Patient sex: F
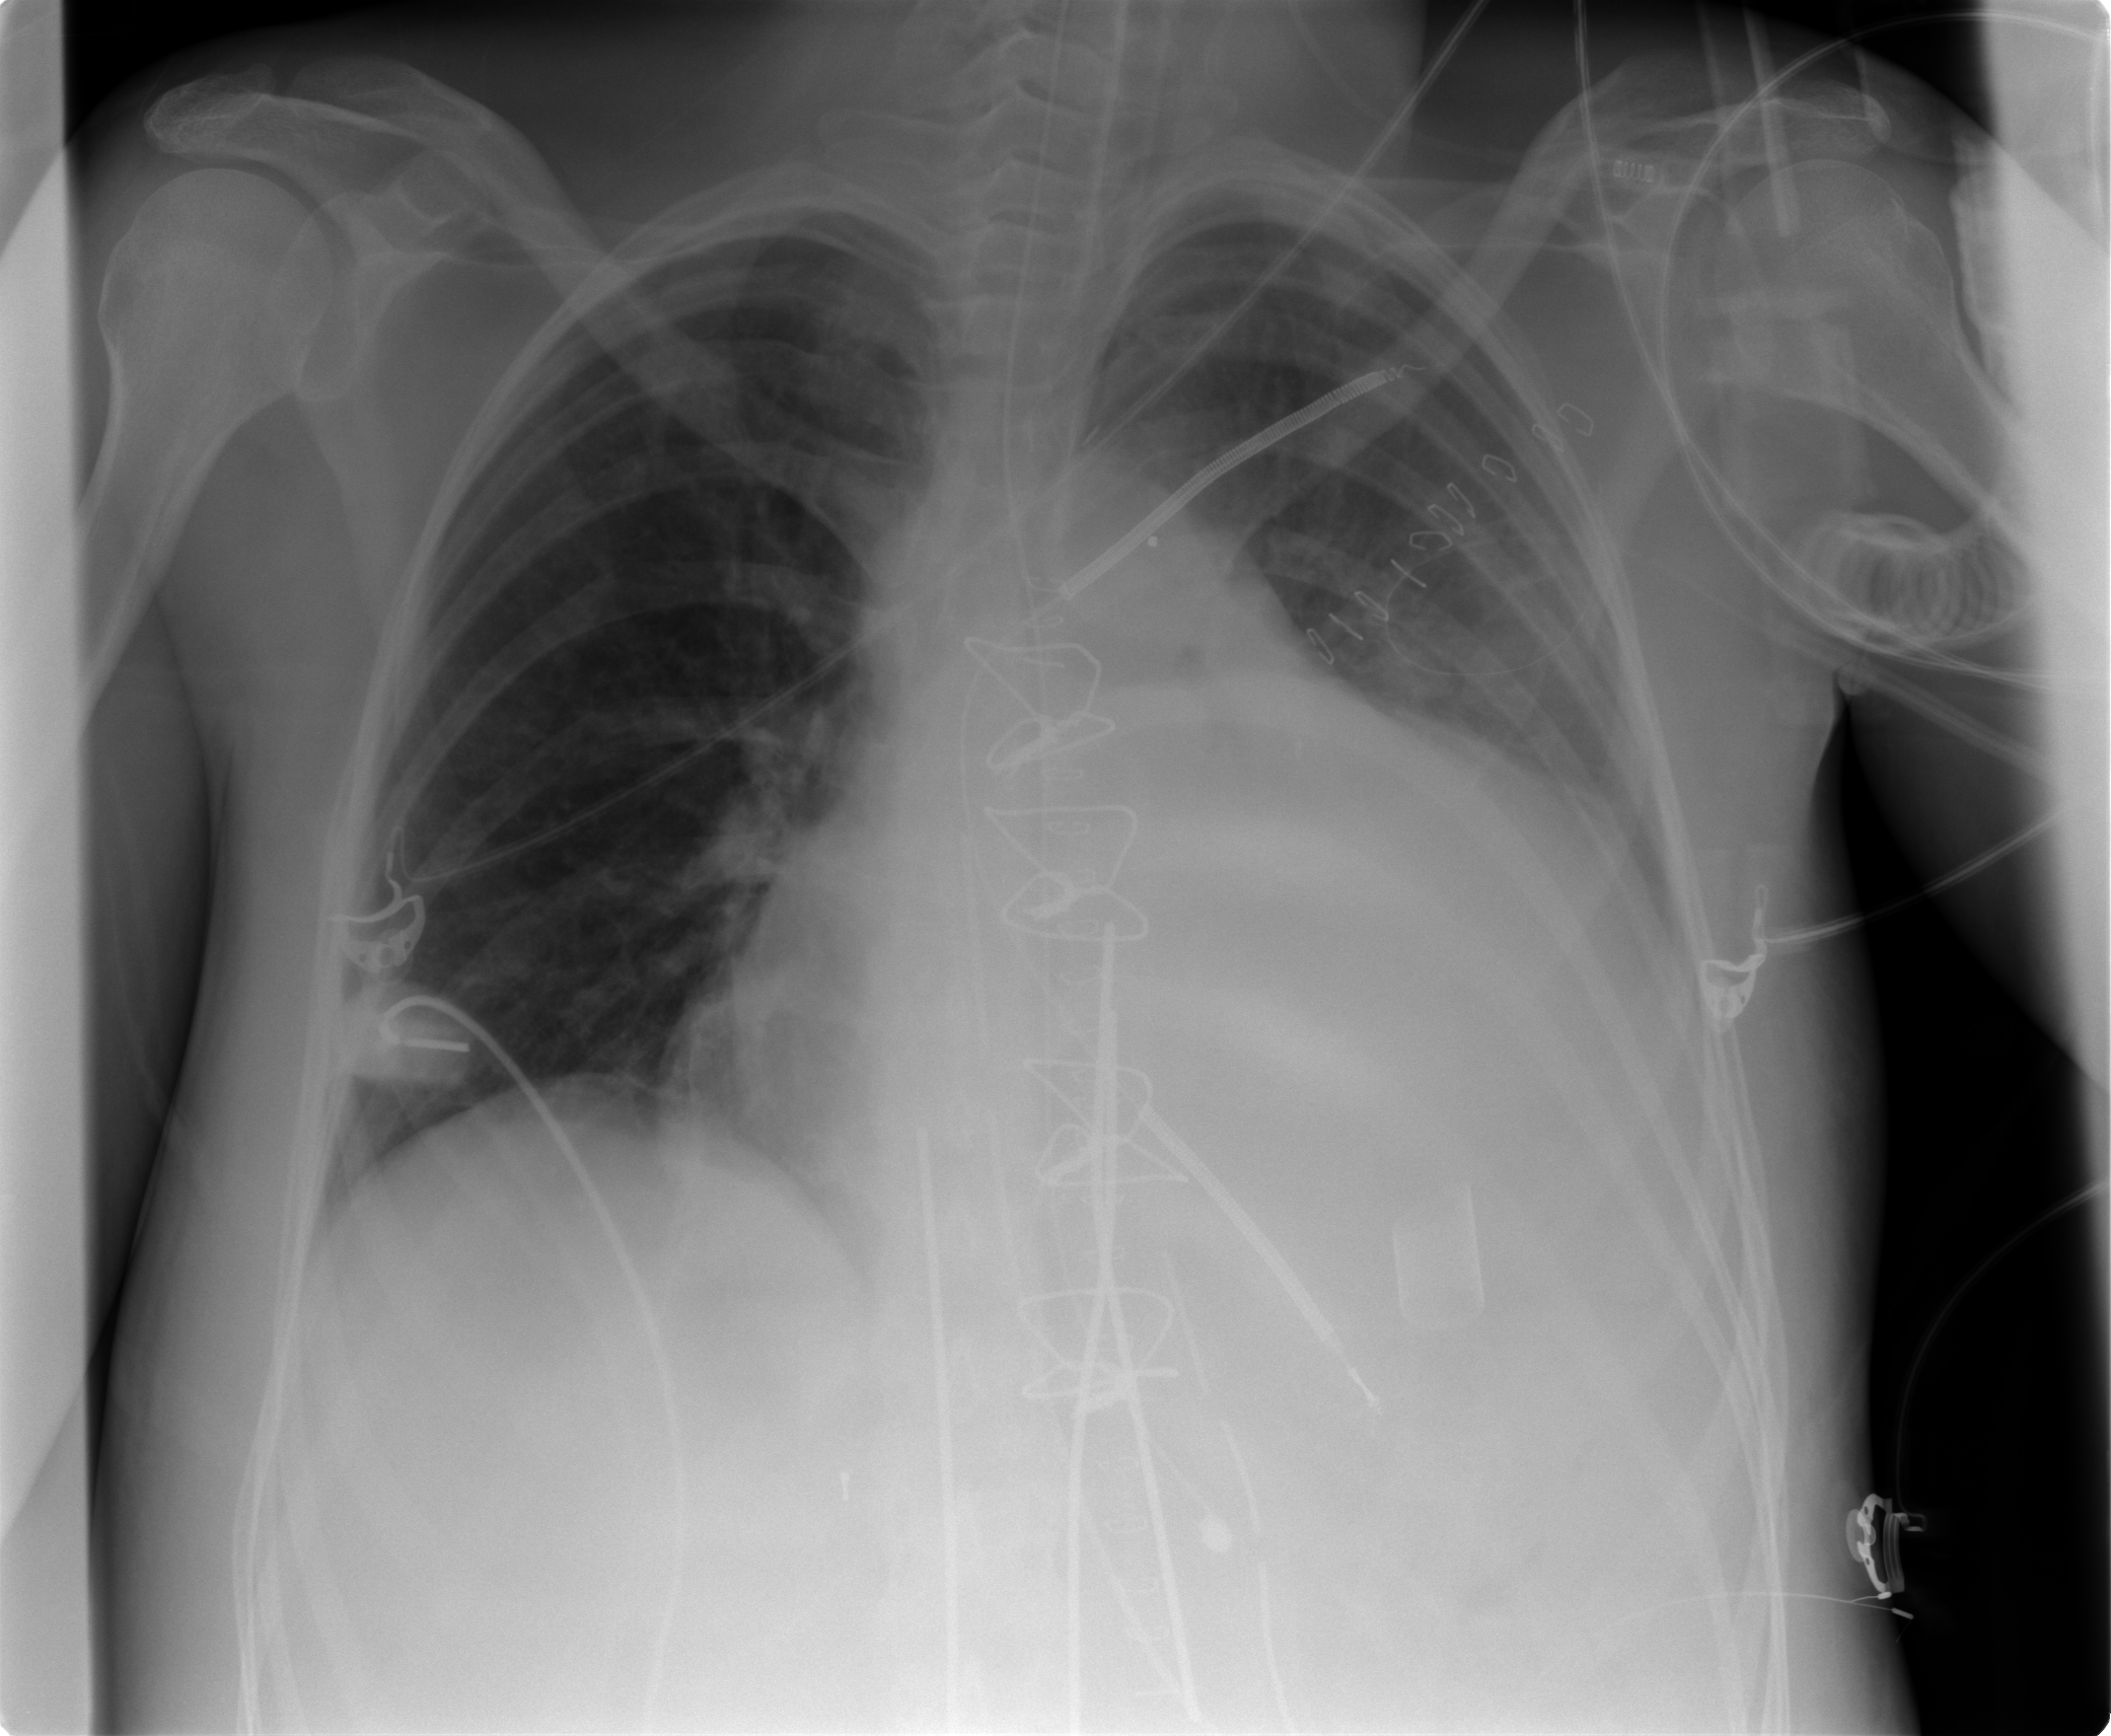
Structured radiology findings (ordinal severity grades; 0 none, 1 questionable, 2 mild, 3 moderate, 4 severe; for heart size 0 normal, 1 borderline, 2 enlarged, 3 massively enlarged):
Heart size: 3
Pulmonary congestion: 2
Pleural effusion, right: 0
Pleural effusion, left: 1
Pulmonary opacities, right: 0
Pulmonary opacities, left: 0
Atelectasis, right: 2
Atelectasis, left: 2